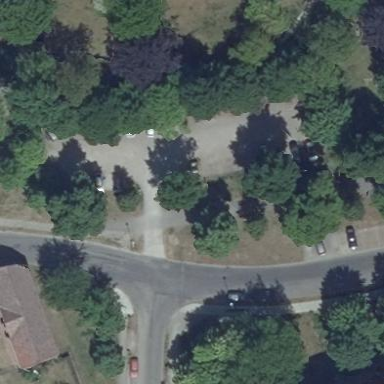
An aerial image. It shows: Parking area with compacted surface.